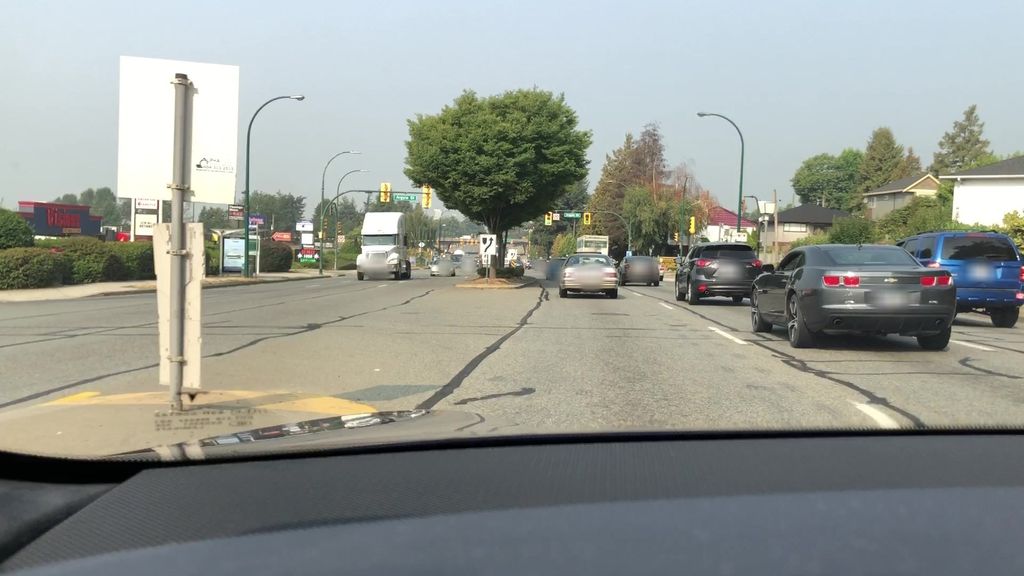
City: vancouver